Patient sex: M
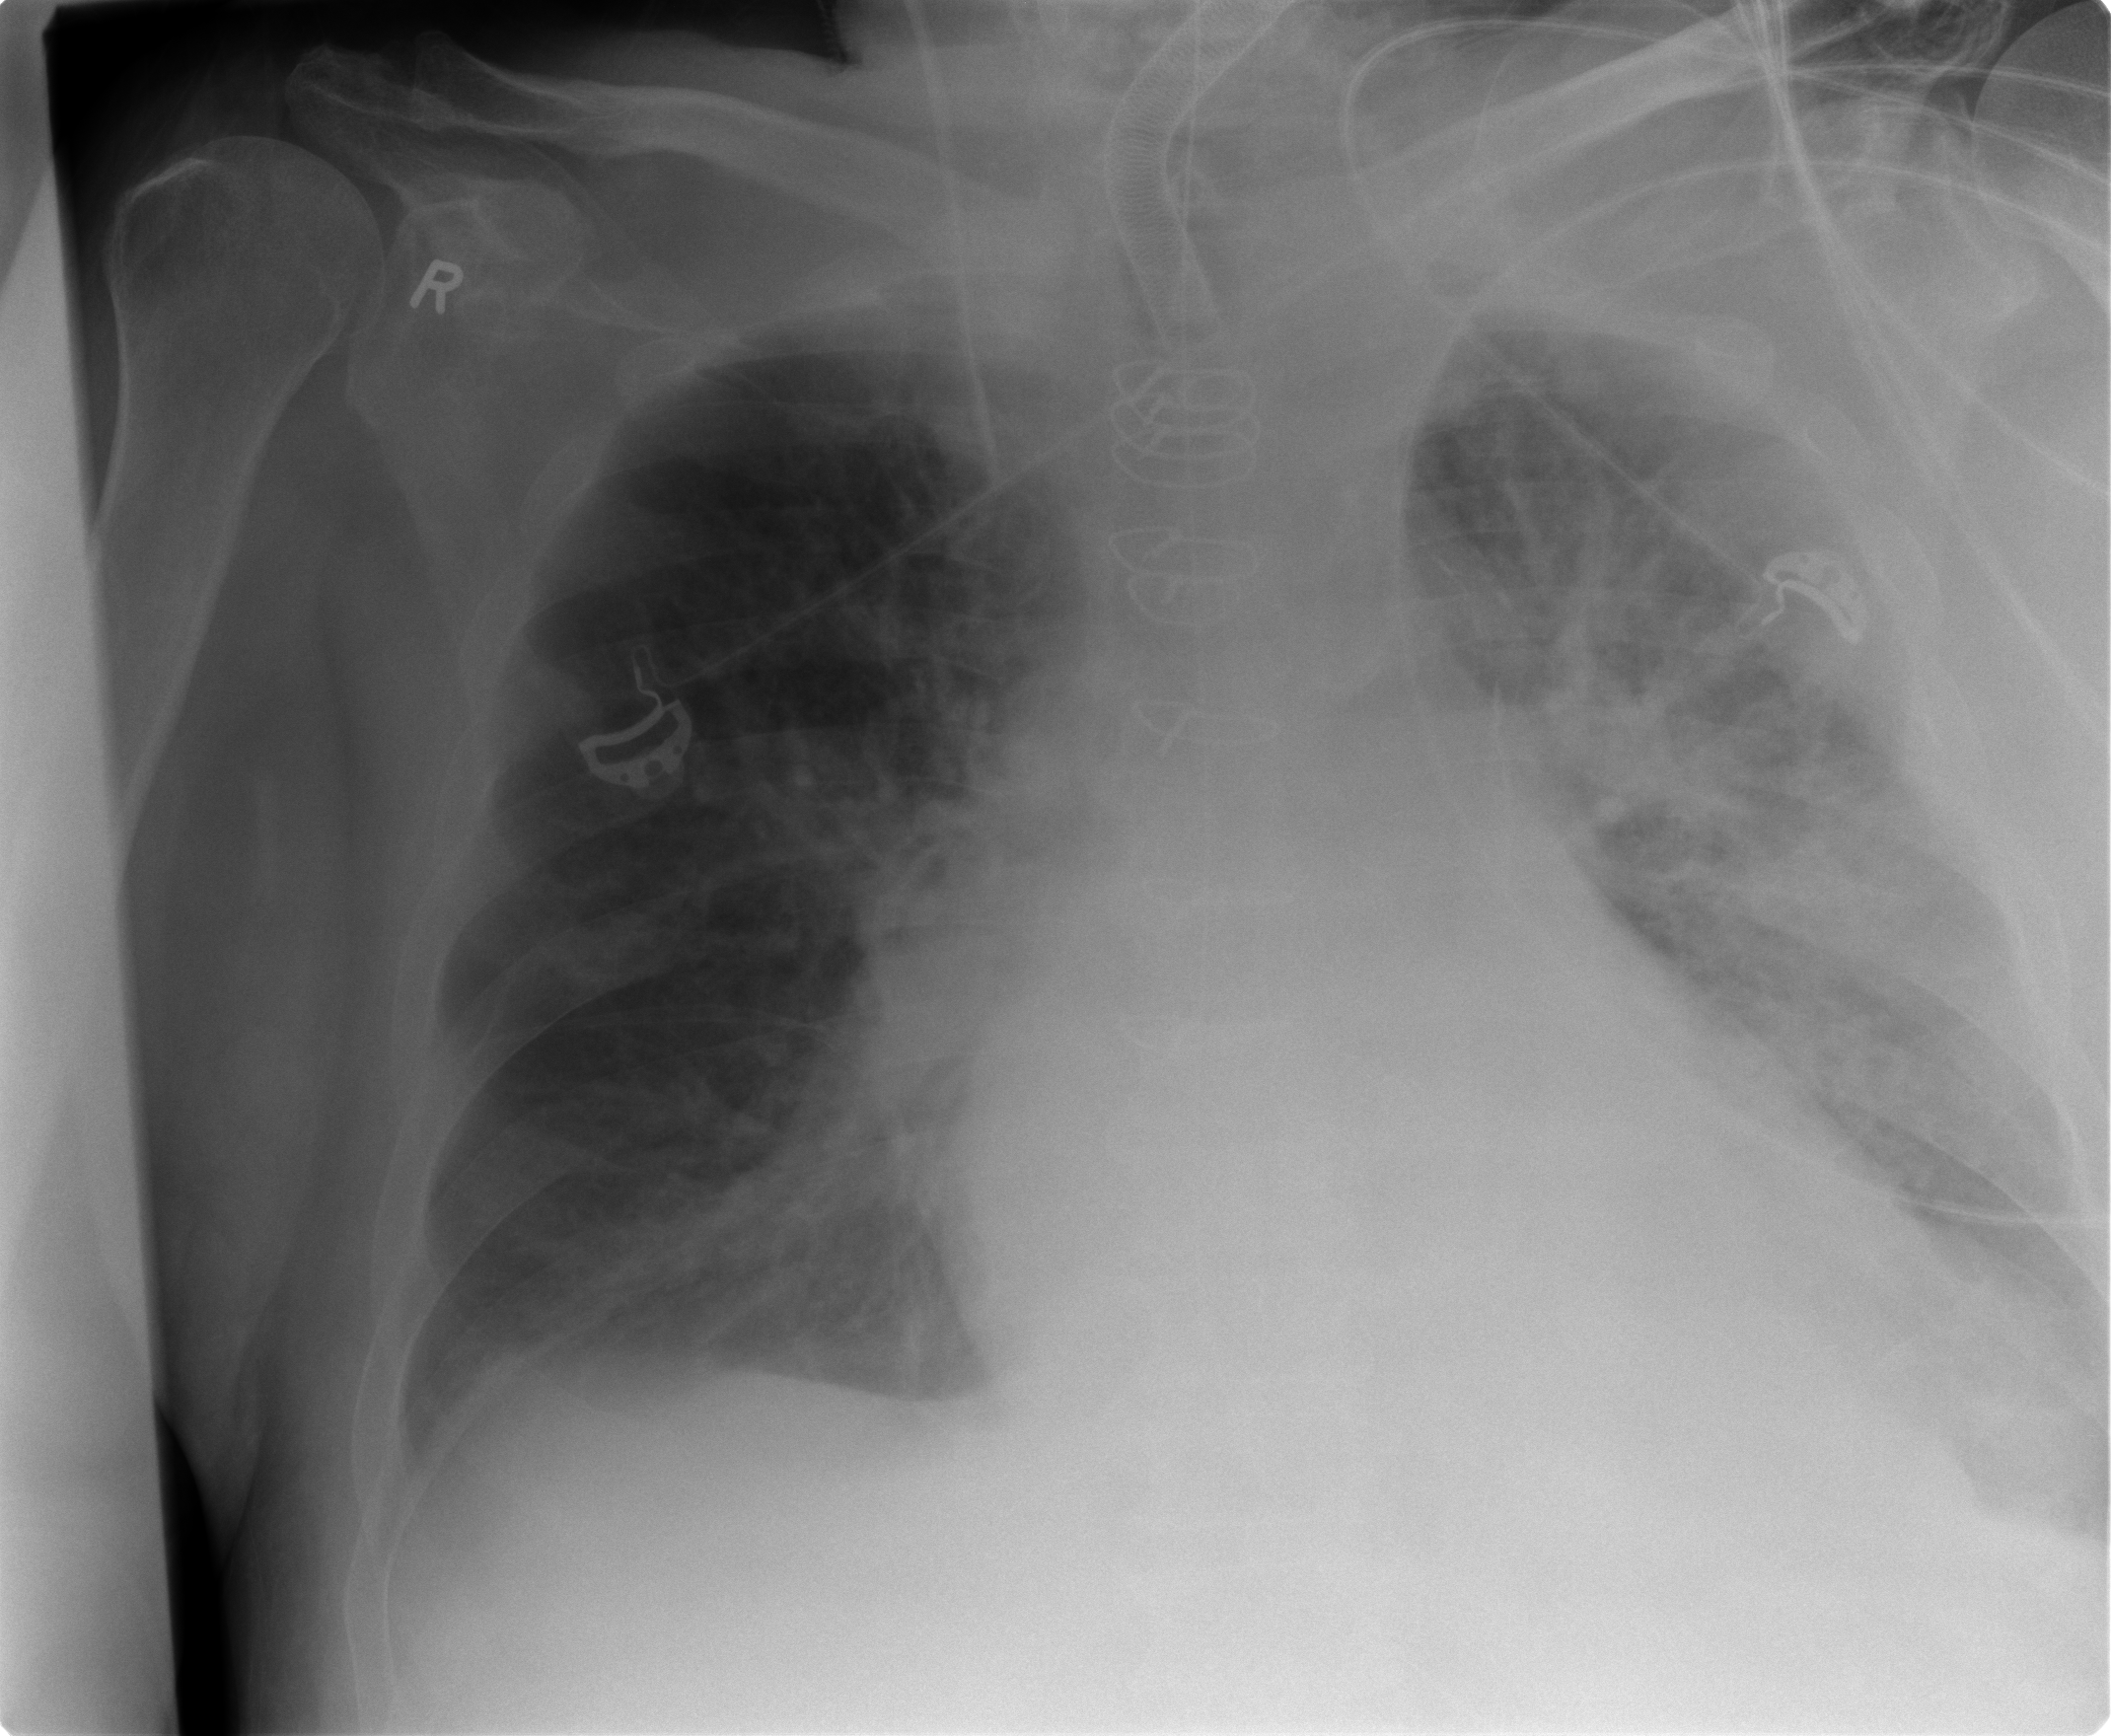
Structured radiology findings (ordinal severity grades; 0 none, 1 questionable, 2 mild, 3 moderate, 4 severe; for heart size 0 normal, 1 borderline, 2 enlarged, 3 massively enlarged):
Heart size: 2
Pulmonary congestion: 2
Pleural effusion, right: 0
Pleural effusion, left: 1
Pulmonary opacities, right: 2
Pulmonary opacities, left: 3
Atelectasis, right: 2
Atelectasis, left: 3